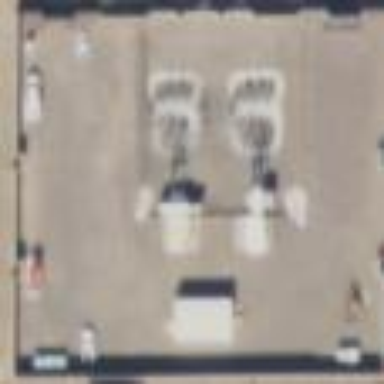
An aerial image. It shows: Outdoor power substation at the distribution level with surrounding wall barrier.